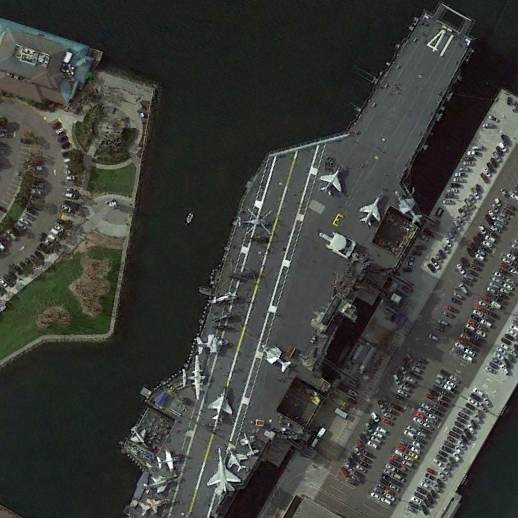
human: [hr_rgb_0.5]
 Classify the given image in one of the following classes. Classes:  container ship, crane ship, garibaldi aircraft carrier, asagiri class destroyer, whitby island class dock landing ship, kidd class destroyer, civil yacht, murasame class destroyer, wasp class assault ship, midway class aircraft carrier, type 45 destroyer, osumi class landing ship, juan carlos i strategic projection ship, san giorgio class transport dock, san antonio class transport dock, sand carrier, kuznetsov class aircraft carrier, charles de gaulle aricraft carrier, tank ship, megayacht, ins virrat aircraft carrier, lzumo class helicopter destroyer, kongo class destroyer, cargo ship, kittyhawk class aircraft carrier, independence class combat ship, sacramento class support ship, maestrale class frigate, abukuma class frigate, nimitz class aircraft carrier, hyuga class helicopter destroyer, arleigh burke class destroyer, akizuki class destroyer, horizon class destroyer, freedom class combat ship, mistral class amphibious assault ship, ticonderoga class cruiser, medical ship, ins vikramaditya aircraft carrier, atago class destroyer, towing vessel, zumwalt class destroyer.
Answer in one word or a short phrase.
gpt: Midway class aircraft carrier